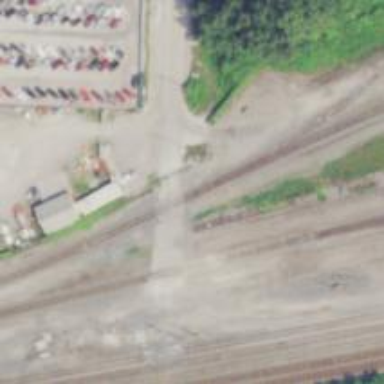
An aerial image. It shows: Level crossing along the railway.